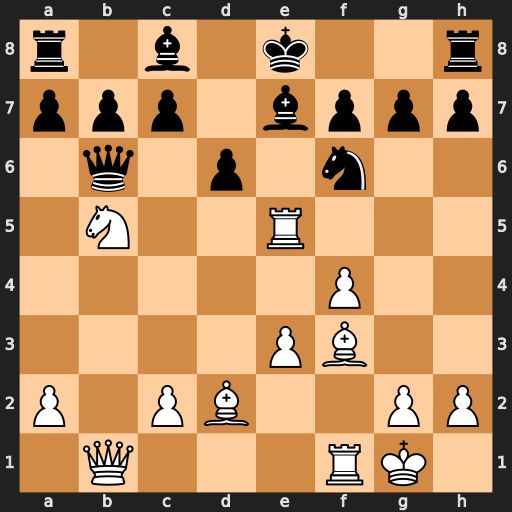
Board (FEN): r1b1k2r/ppp1bppp/1q1p1n2/1N2R3/5P2/4PB2/P1PB2PP/1Q3RK1
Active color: w
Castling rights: kq
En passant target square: -
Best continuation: Ba5 Qxa5 Nxd6+ cxd6 Rxa5